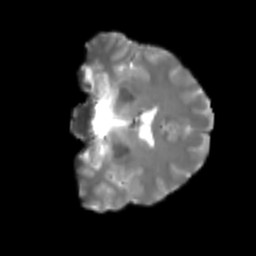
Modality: T2w
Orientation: coronal
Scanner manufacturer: siemens
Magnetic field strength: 3 T
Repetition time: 4 s
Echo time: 0.0594 s